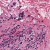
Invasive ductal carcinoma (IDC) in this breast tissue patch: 1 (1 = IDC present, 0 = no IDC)